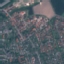
Land use / land cover class: Residential